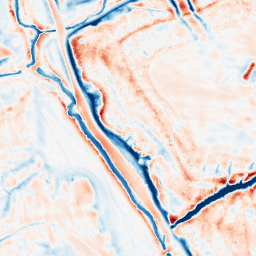
Category: edge_preserving
Decomposition family: bilateral
Decomposition parameters: d: 21
sigma_color: 75
sigma_space: 75
Upsampling method: regularized
Upsampling parameters: scale: 4
lambda_reg: 0.001
Upsampling scale: 4